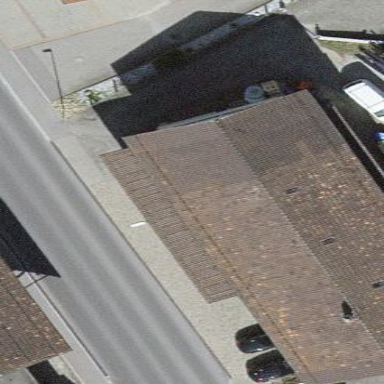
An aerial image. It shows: Building with flat roof painted in brown.